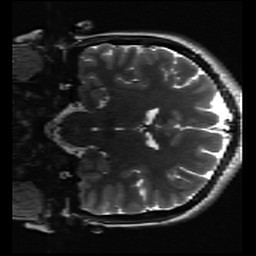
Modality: inplaneT2
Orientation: coronal